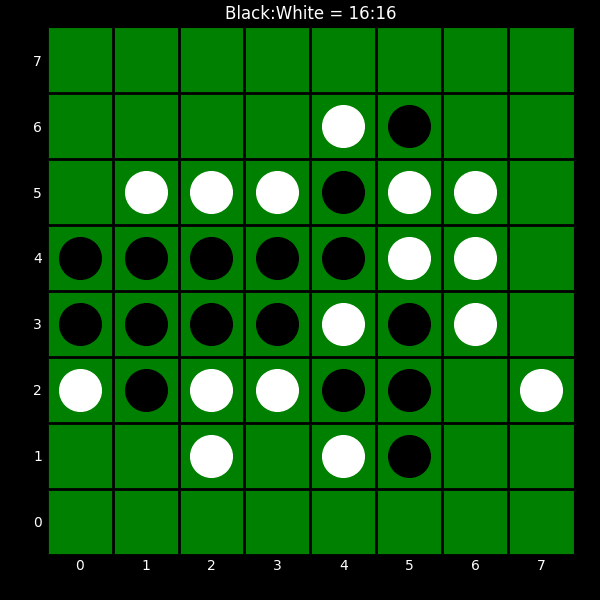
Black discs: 16
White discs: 16